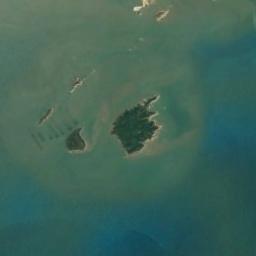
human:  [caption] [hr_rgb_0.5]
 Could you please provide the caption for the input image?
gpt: The shape of the island is strange .

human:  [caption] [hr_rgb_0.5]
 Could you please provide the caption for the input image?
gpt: A group of green islands on the blue sea .

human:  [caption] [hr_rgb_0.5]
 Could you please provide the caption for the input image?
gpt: The island on the right is bigger than the island on the left .

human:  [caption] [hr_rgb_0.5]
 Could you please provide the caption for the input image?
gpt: Some islands of different sizes have dense vegetation and the waters around the islands is green .

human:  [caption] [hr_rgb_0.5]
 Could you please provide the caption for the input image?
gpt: There are two green islands surrounded by green and blue water .